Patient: sex M, age 45
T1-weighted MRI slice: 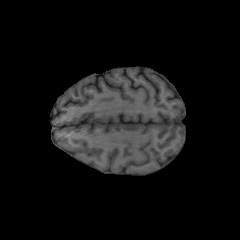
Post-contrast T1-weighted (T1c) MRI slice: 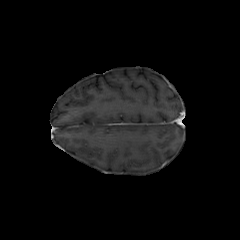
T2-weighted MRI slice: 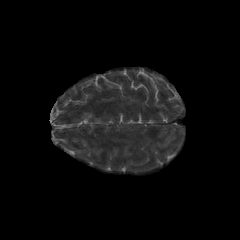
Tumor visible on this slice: no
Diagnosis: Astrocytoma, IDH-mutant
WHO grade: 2